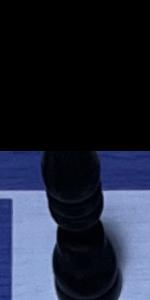
Label: Bishop_Black